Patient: sex F, age 76
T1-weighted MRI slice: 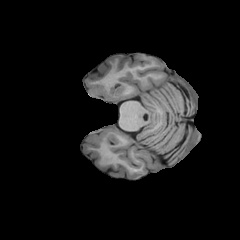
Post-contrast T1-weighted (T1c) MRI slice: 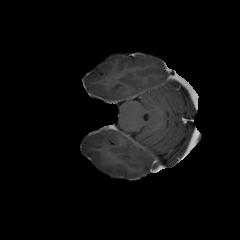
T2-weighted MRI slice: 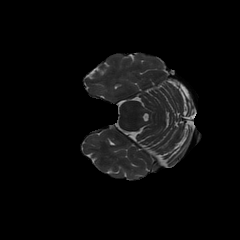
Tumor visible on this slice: no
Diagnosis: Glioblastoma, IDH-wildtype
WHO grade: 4